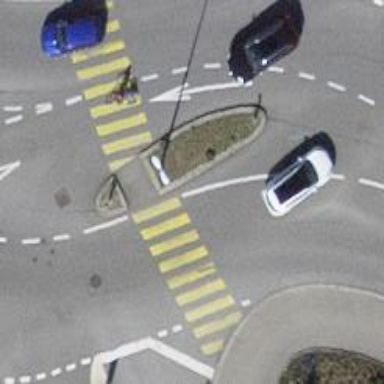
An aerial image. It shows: Zebra crossing on the road.